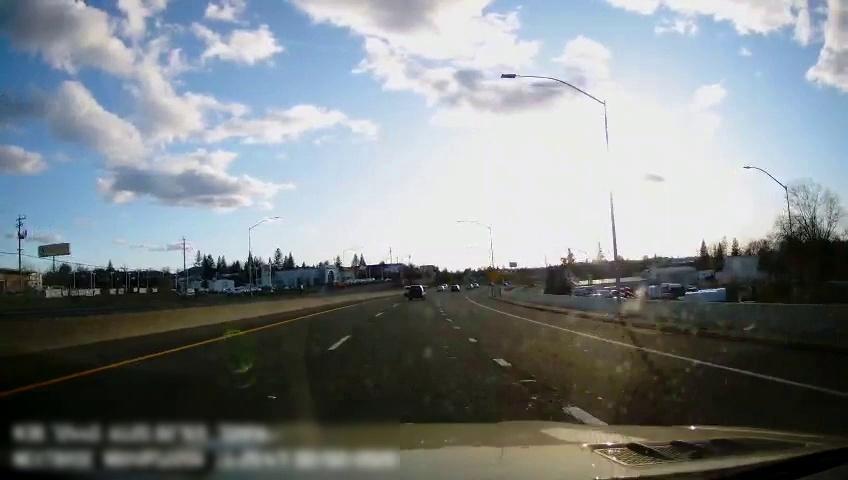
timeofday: Day
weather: Sunny
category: Drivable Space
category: Drivable Space
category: Vehicles | SUV
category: Vehicles | Car
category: Lanes | Current Lane
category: Lanes | Alternate Lane
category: Lanes | Alternate Lane
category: Lanes | Current Lane
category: Traffic | Signs